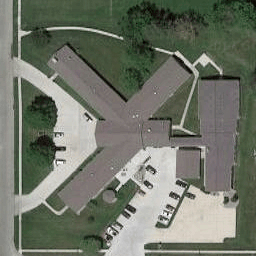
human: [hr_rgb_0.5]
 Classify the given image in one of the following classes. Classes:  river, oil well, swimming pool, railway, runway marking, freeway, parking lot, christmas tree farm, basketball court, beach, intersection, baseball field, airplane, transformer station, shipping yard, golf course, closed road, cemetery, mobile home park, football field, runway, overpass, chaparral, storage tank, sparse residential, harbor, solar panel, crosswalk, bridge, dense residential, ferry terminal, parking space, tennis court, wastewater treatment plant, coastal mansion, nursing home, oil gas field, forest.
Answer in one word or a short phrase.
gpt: nursing home